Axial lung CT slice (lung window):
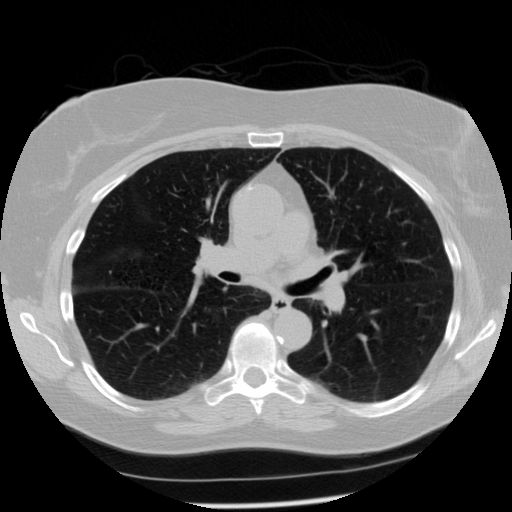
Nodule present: no